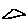
Label: triangle